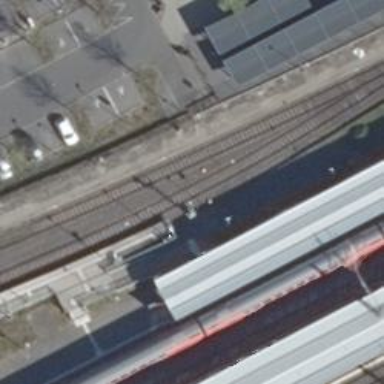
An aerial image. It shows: Railway signal.